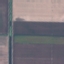
Land use / land cover: AnnualCrop